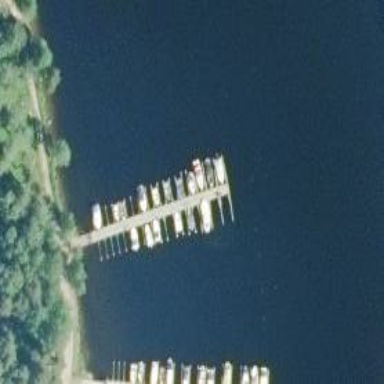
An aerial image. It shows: Pier with mooring facilities.